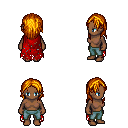
a pixel art fantasy rpg character, female body template, human, dark skin, red tattered cape, teal pants, dark blonde long hairstyle, four views (front, back, left, right), 2x2 character sprite sheet, small pixel art, hard edges, no anti-aliasing